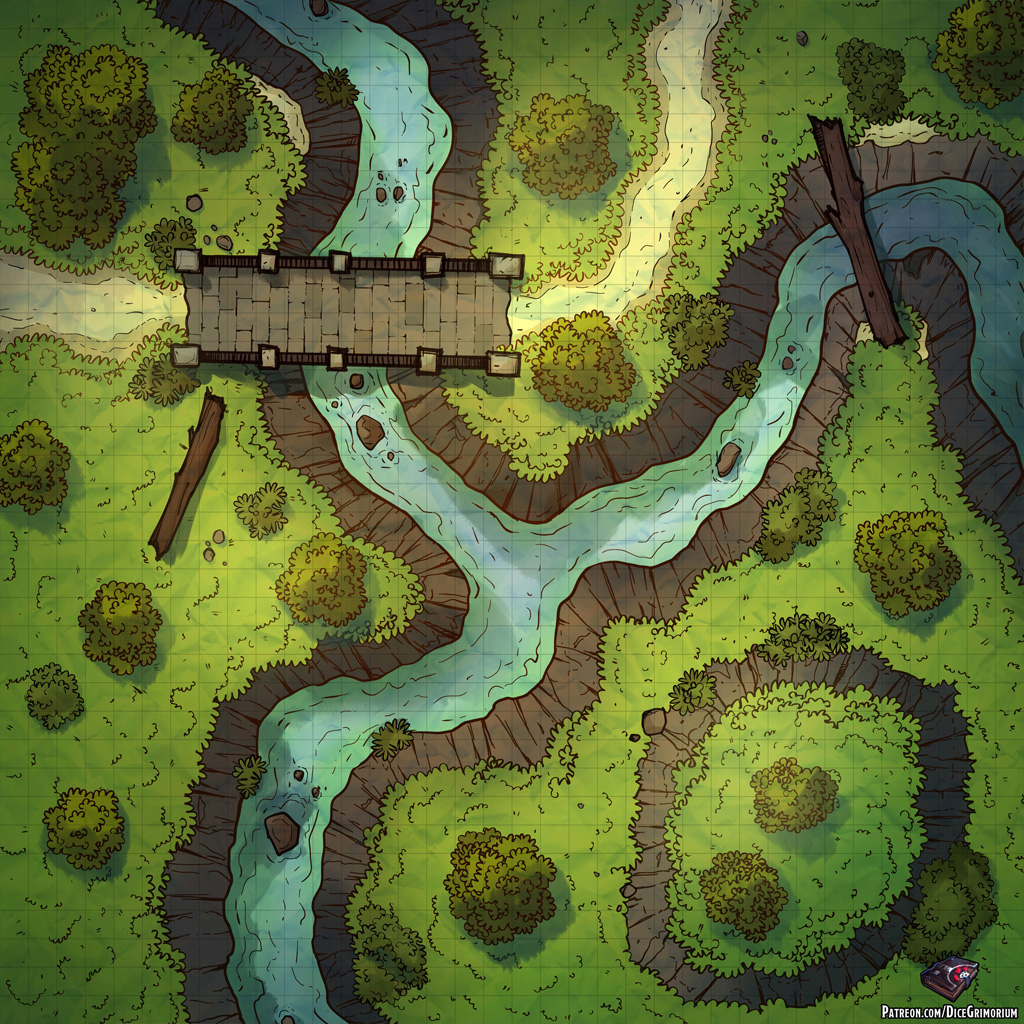
A D&D Grid Map bridge over river cliffs trees road (River Crossing Map)